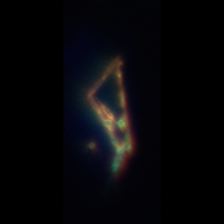
Taxon: Chaetoceros
Group: Diatoms